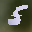
Label: 5